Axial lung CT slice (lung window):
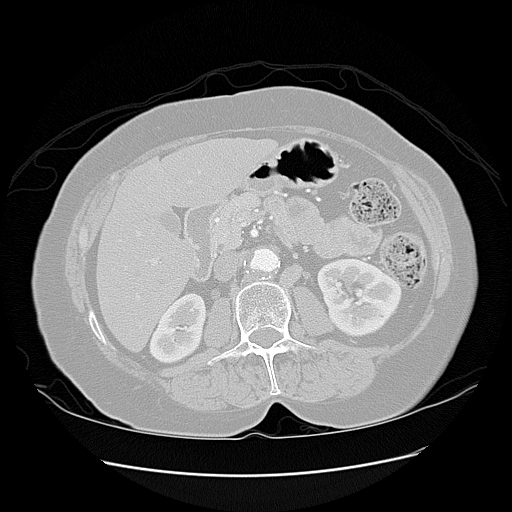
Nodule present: no